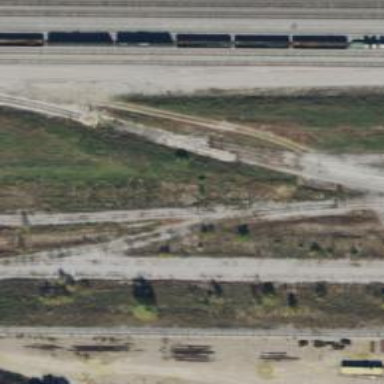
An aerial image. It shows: Railway spur service.